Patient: sex F, age 35
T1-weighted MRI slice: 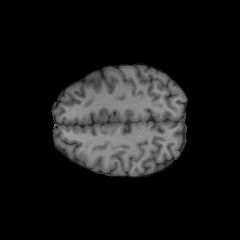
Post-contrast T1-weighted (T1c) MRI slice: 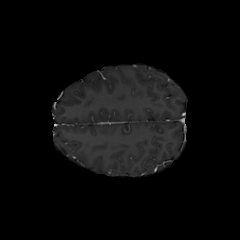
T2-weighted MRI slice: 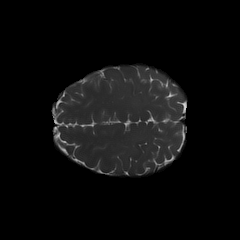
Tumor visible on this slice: no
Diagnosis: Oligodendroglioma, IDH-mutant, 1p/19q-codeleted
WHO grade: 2